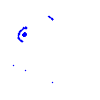
Particle: electron